【题型】填空题　【知识点】平面几何　【难度】medium
如图，在矩形$ABCD$中，$AB=8$，$BC=6$，$AC$与$BD$相交于点$O$，点$P$是在直线$AB$上方且到$AB$距离等于$3$的一个动点，当点$O$在以点$A$为圆心，$AP$长为半径的圆上时，$BP$的长为\underline{\qquad}。

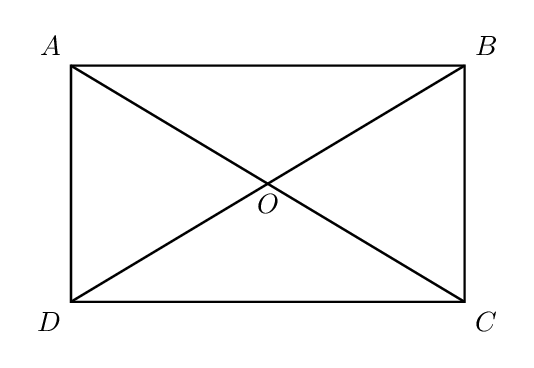
【解答】
\noindent \textbf{【答案】$5$ 或 $3\sqrt{17}$}
\vspace{0.5em}
\noindent \textbf{【知识点】}用勾股定理解三角形、圆的基本概念辨析、根据矩形的性质求线段长
\vspace{0.5em}
\noindent \textbf{【分析】}本题考查了矩形的性质，勾股定理，熟练掌握矩形的性质是解题的关键。
如图，过$P$作$PE \perp AB$于$E$，则$PE=3$，根据勾股定理得到$AC=\sqrt{AB^2+BC^2}=10$，求得$AO=\frac{1}{2}AC=5$，根据勾股定理得到$PB=\sqrt{PE^2+BE^2}=5$；过点$P'$作$P'F \perp AB$交$BA$的延长线于$F$，同理得$AF=4$，根据勾股定理得到$BP'=\sqrt{BF^2+P'F^2}=\sqrt{3^2+12^2}=3\sqrt{17}$。
\vspace{0.5em}
\noindent \textbf{【详解】}解：如图，过$P$作$PE \perp AB$于$E$，

\vspace{0.5em}
则$PE=3$，
在矩形$ABCD$中，$AB=8$，$BC=6$，
\[
\begin{aligned}
&\therefore AC = \sqrt{AB^2+BC^2} = 10, \\
&\therefore AO = \frac{1}{2}AC = 5, \\
&\therefore AP = AO = 5, \\
&\therefore AE = \sqrt{AP^2-PE^2} = \sqrt{5^2-3^2} = 4, \\
&\therefore BE = AB - AE = 4, \\
&\therefore PB = \sqrt{PE^2+BE^2} = 5;
\end{aligned}
\]
过点$P'$作$P'F \perp AB$交$BA$的延长线于$F$，
同理得$AF=4$，
\[
\begin{aligned}
&\therefore BF = 12, \\
&\therefore BP' = \sqrt{BF^2+P'F^2} = \sqrt{3^2+12^2} = 3\sqrt{17},
\end{aligned}
\]
综上所述，$BP$的长为$\boldsymbol{5}$ 或 $\boldsymbol{3\sqrt{17}}$，
故答案为：$\boldsymbol{5}$ 或 $\boldsymbol{3\sqrt{17}}$。
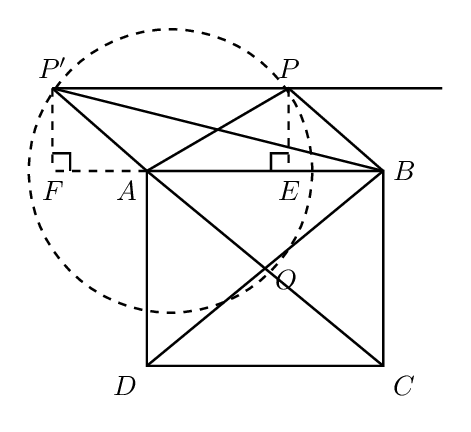